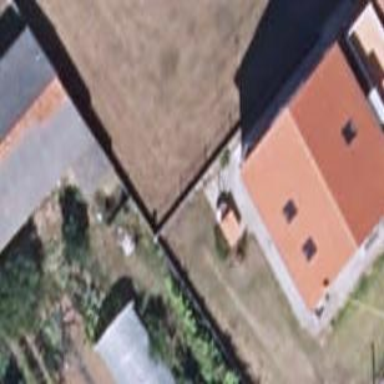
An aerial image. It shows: Simple house.